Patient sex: M
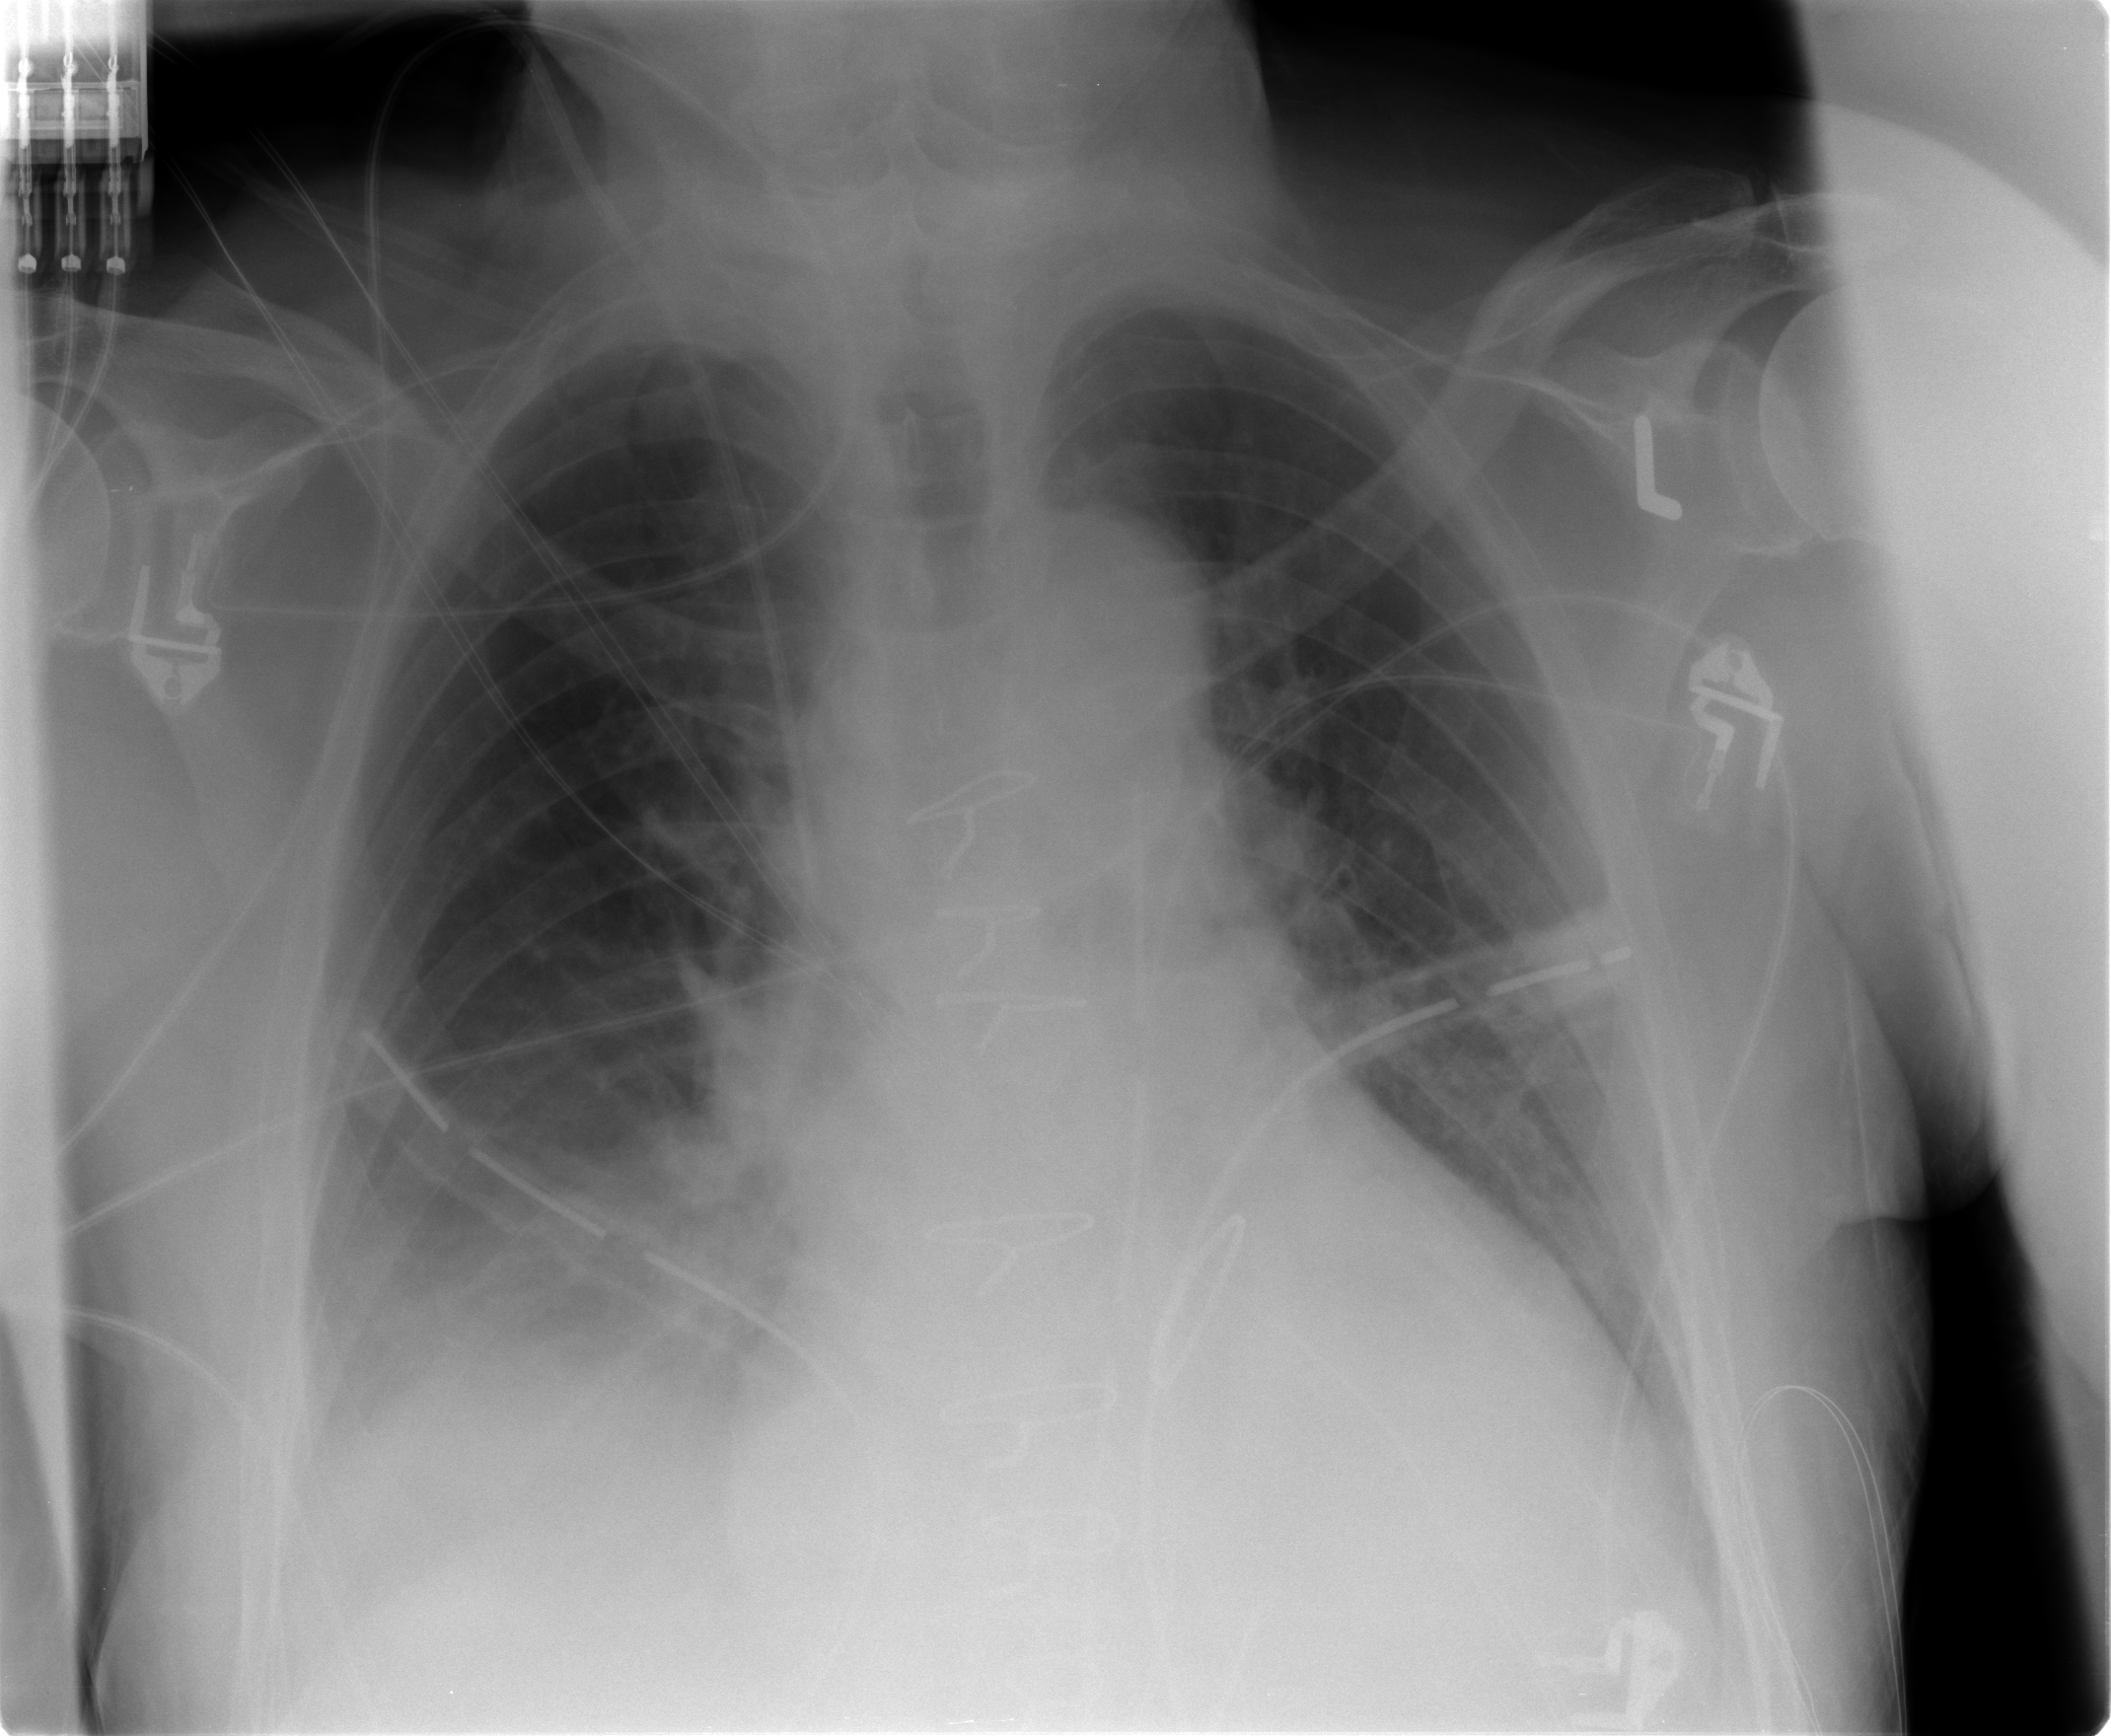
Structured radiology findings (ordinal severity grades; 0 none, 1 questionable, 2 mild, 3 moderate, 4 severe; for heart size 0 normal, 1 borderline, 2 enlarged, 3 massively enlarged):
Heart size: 2
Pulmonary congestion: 0
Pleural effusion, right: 2
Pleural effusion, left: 1
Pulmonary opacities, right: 0
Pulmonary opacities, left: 0
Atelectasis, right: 2
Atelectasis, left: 0